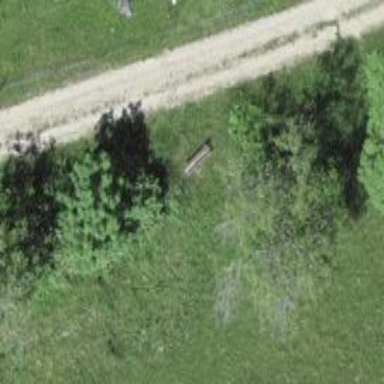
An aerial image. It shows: Brown bench in the vicinity.